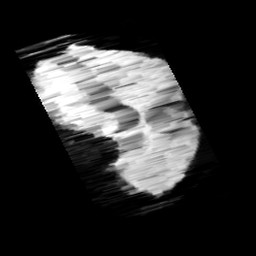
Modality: minIP
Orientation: sagittal
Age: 13
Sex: male
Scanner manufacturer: siemens
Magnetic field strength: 3 T
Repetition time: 0.027 s
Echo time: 0.02 s